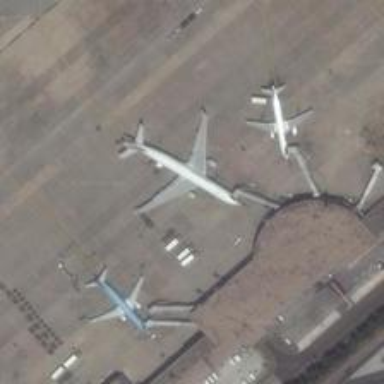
Various types of aircrafts are docked at their gates .